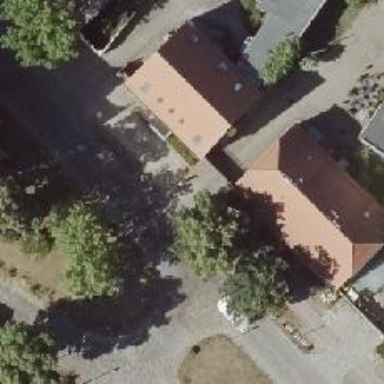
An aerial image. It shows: Driveway.